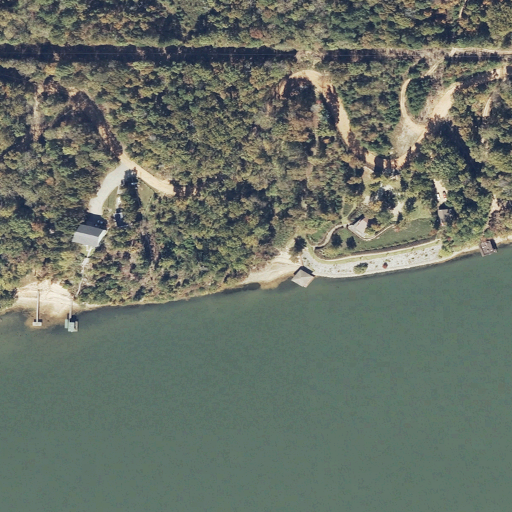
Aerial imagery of valley in Alabama named Bald Hollow containing open water, deciduous forest, open development, shrub, low intensity development, mixed forest, grassland, evergreen forest, pasture, barren land, and medium intensity development